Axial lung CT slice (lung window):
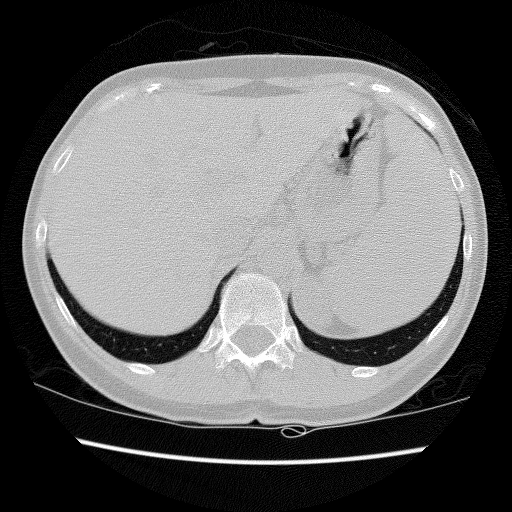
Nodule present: no